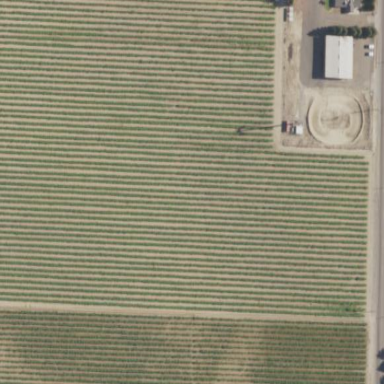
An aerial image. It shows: Vineyard where grapes are grown.